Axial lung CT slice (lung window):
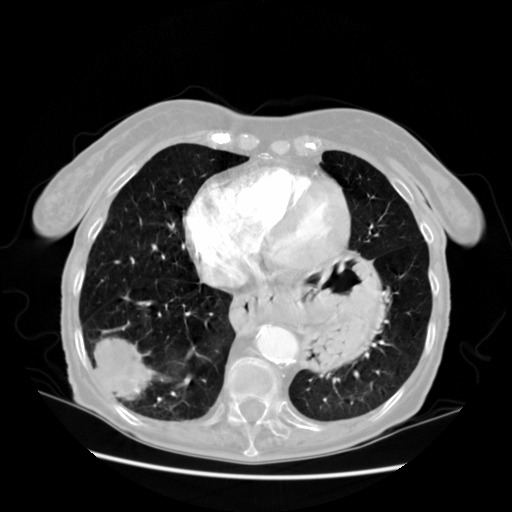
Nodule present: no